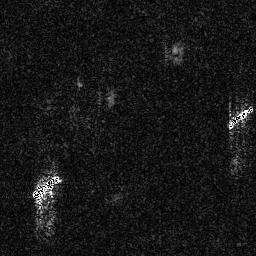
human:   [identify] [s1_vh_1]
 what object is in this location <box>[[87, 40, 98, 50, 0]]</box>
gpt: <ref>1 medium ship at the right</ref>